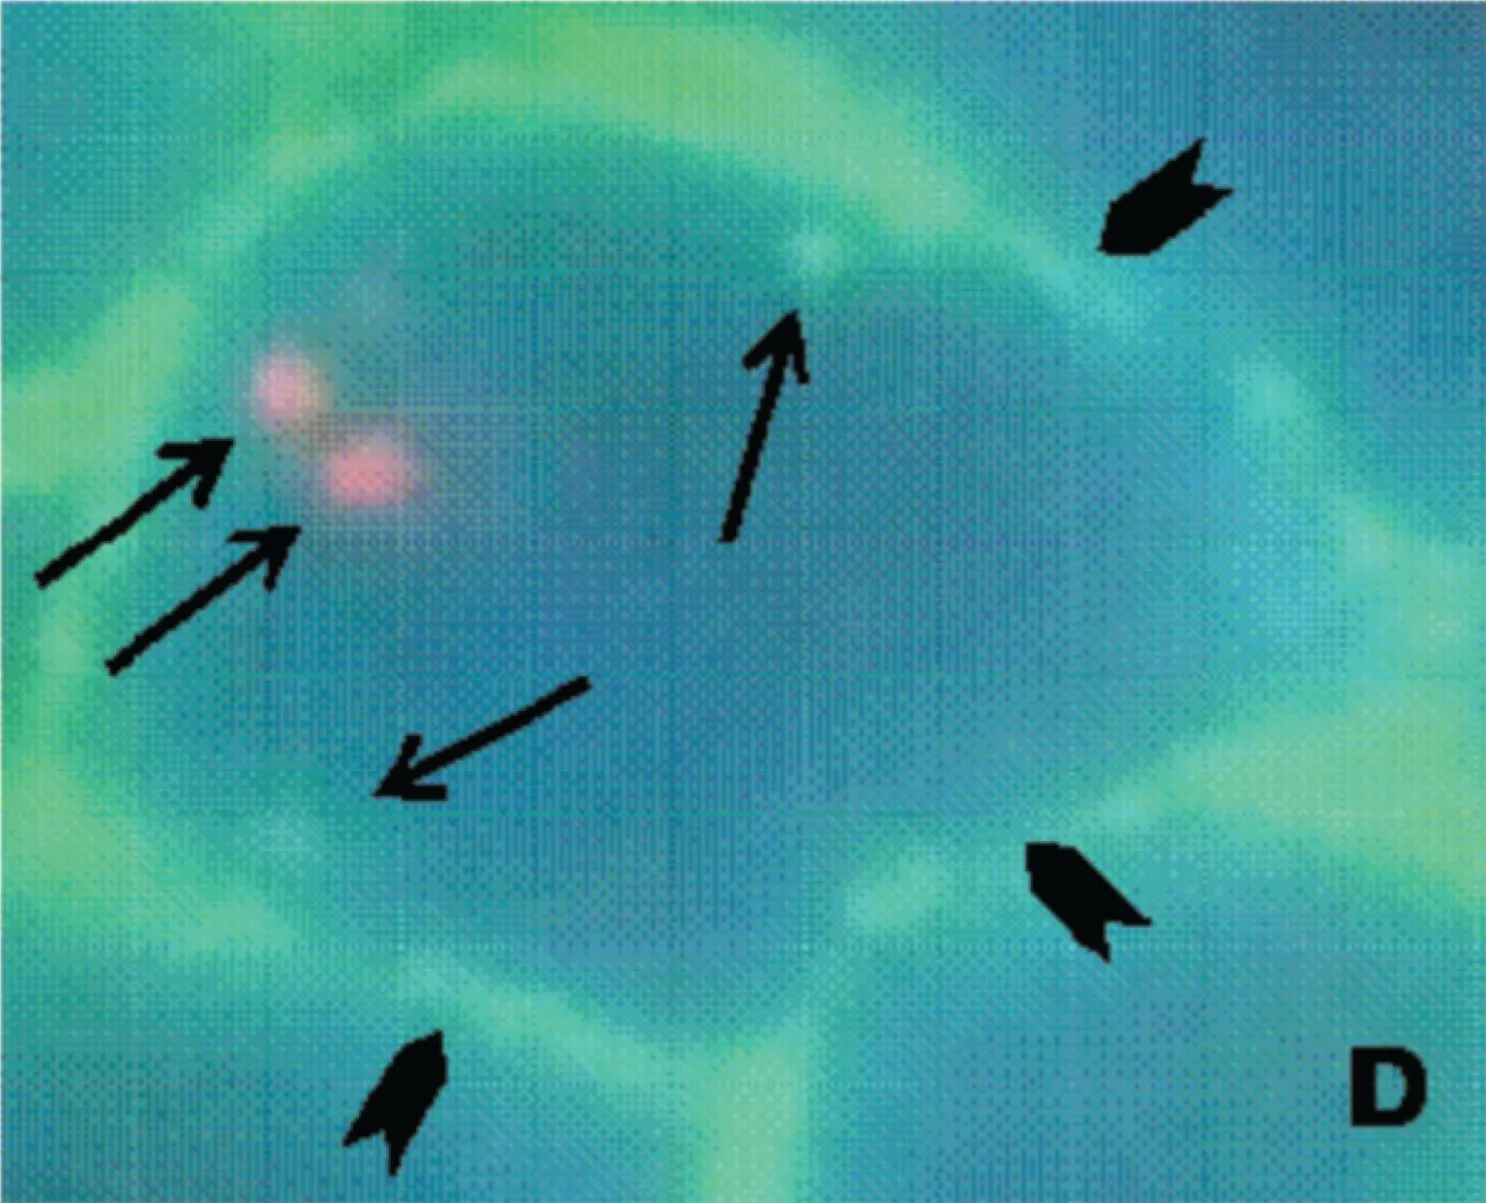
Containing rare lymphocytes with membranous immunofluorescence for CD20; two discrete API2 (green fluorescence) and MALT1 (red fluorescence) signals can be observed suggesting the absence of the t(1118)(q21q21) translocation and therefore of minimal neoplastic involvement.
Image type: pathology (immunostaining)